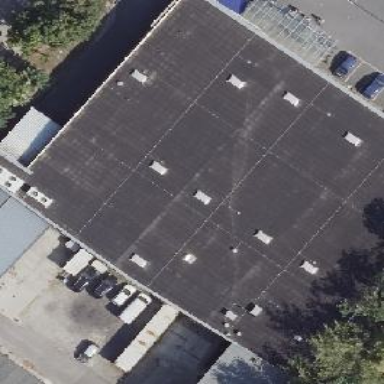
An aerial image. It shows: Supermarket building.